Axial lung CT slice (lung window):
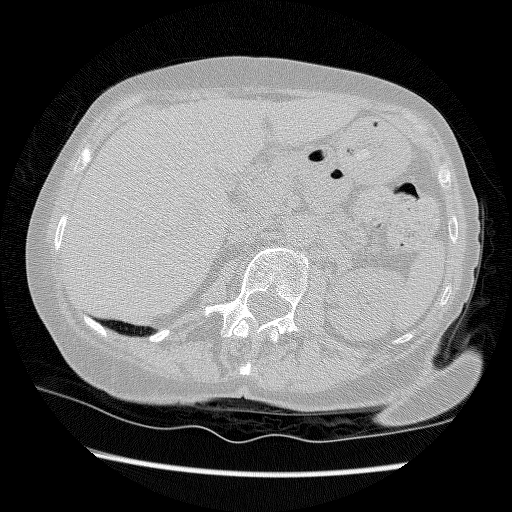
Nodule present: no